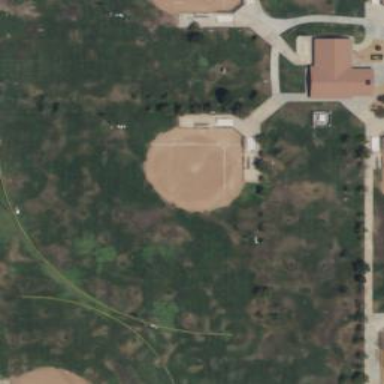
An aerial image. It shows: Baseball pitch for leisure land activities.